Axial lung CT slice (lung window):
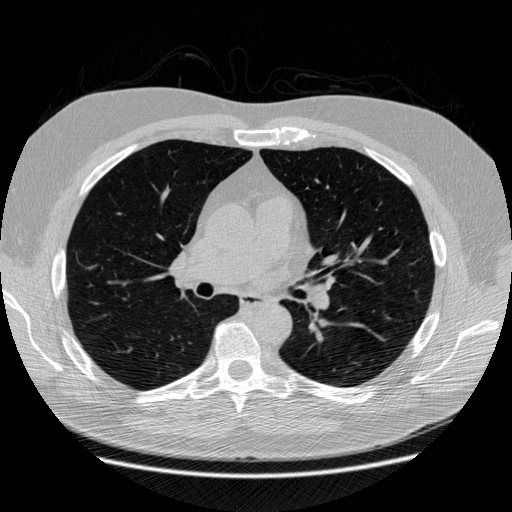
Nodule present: no